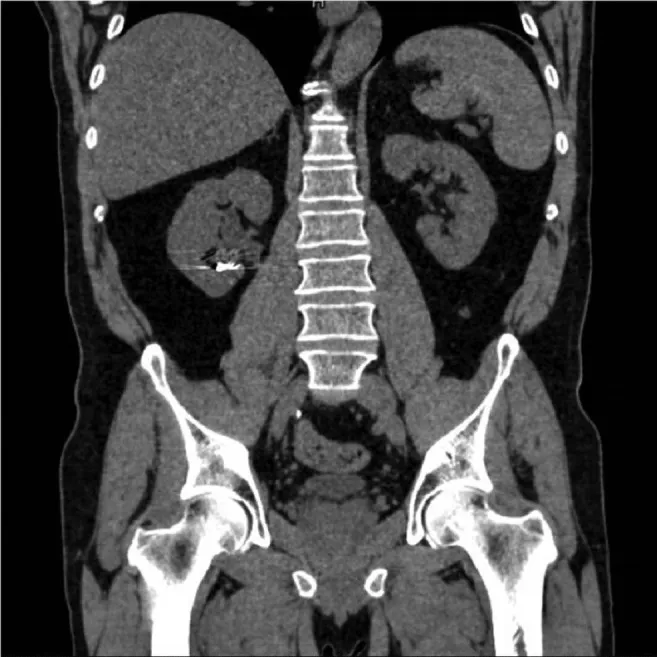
One-year postoperative CT scan showing nonresidual stone fragments, but only residual metal coils of previous SRAE.
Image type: radiology (ct)